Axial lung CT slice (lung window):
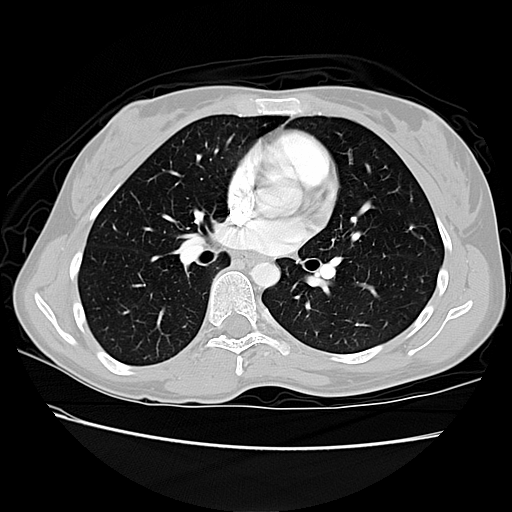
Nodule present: no